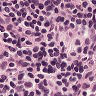
Metastatic tissue present: no